Question: I hope someone can help me since I have no clue whats going on here.
I have a table with an image in each row (at the beginning).
Each image has tooltip (title attibute). HTML looks lie this:
'''
<td align="center">
<input type="hidden" value="0" />
<img src="/img/prognosis/2green.png" title="Augsburg-Goggingen ">
</td>
'''
To make the table sortable I added a hidden input with a value, that is the criteria for sorting.
Everything looks fine until I delete the .png file.
Then it looks like this:

The grey rectangle's width is dependant on the tooltip's length.
How can this happen?
Any help appreciated! THX!
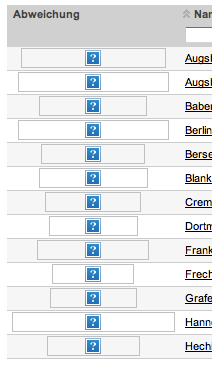
Answer: That's strange, what OS / browser are you using?
A valid image should have an 'alt' attribute, like '<img src="img.png" alt="" />'.
It looks like you're using XHTML, but your img tag is not properly closed.